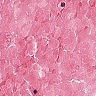
Metastatic tissue present: no